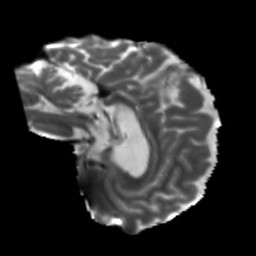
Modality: T2w
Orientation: sagittal
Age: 46
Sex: male
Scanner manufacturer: siemens
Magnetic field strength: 3 T
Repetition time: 5.25 s
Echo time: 0.08 s